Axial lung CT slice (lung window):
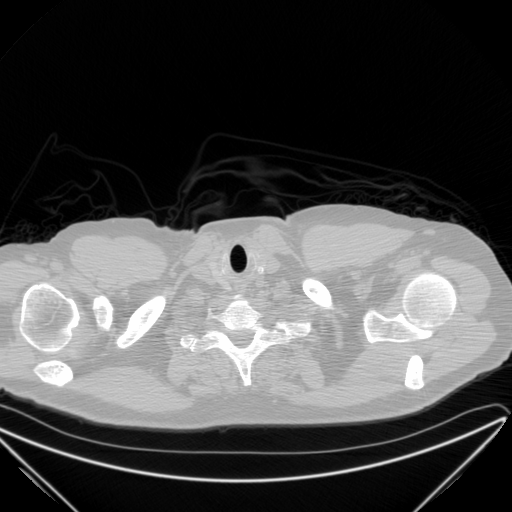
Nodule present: no